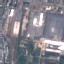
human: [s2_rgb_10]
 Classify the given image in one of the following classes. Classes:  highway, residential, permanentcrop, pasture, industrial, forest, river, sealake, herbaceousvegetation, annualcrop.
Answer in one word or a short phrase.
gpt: Industrial